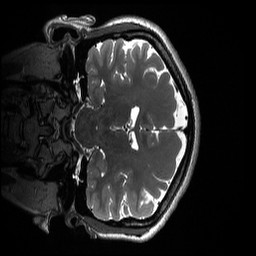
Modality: T2w
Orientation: coronal
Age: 29
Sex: female